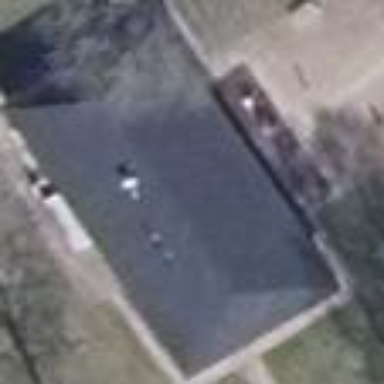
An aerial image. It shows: School building with hipped roof design.